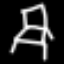
Label: chair